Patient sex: M
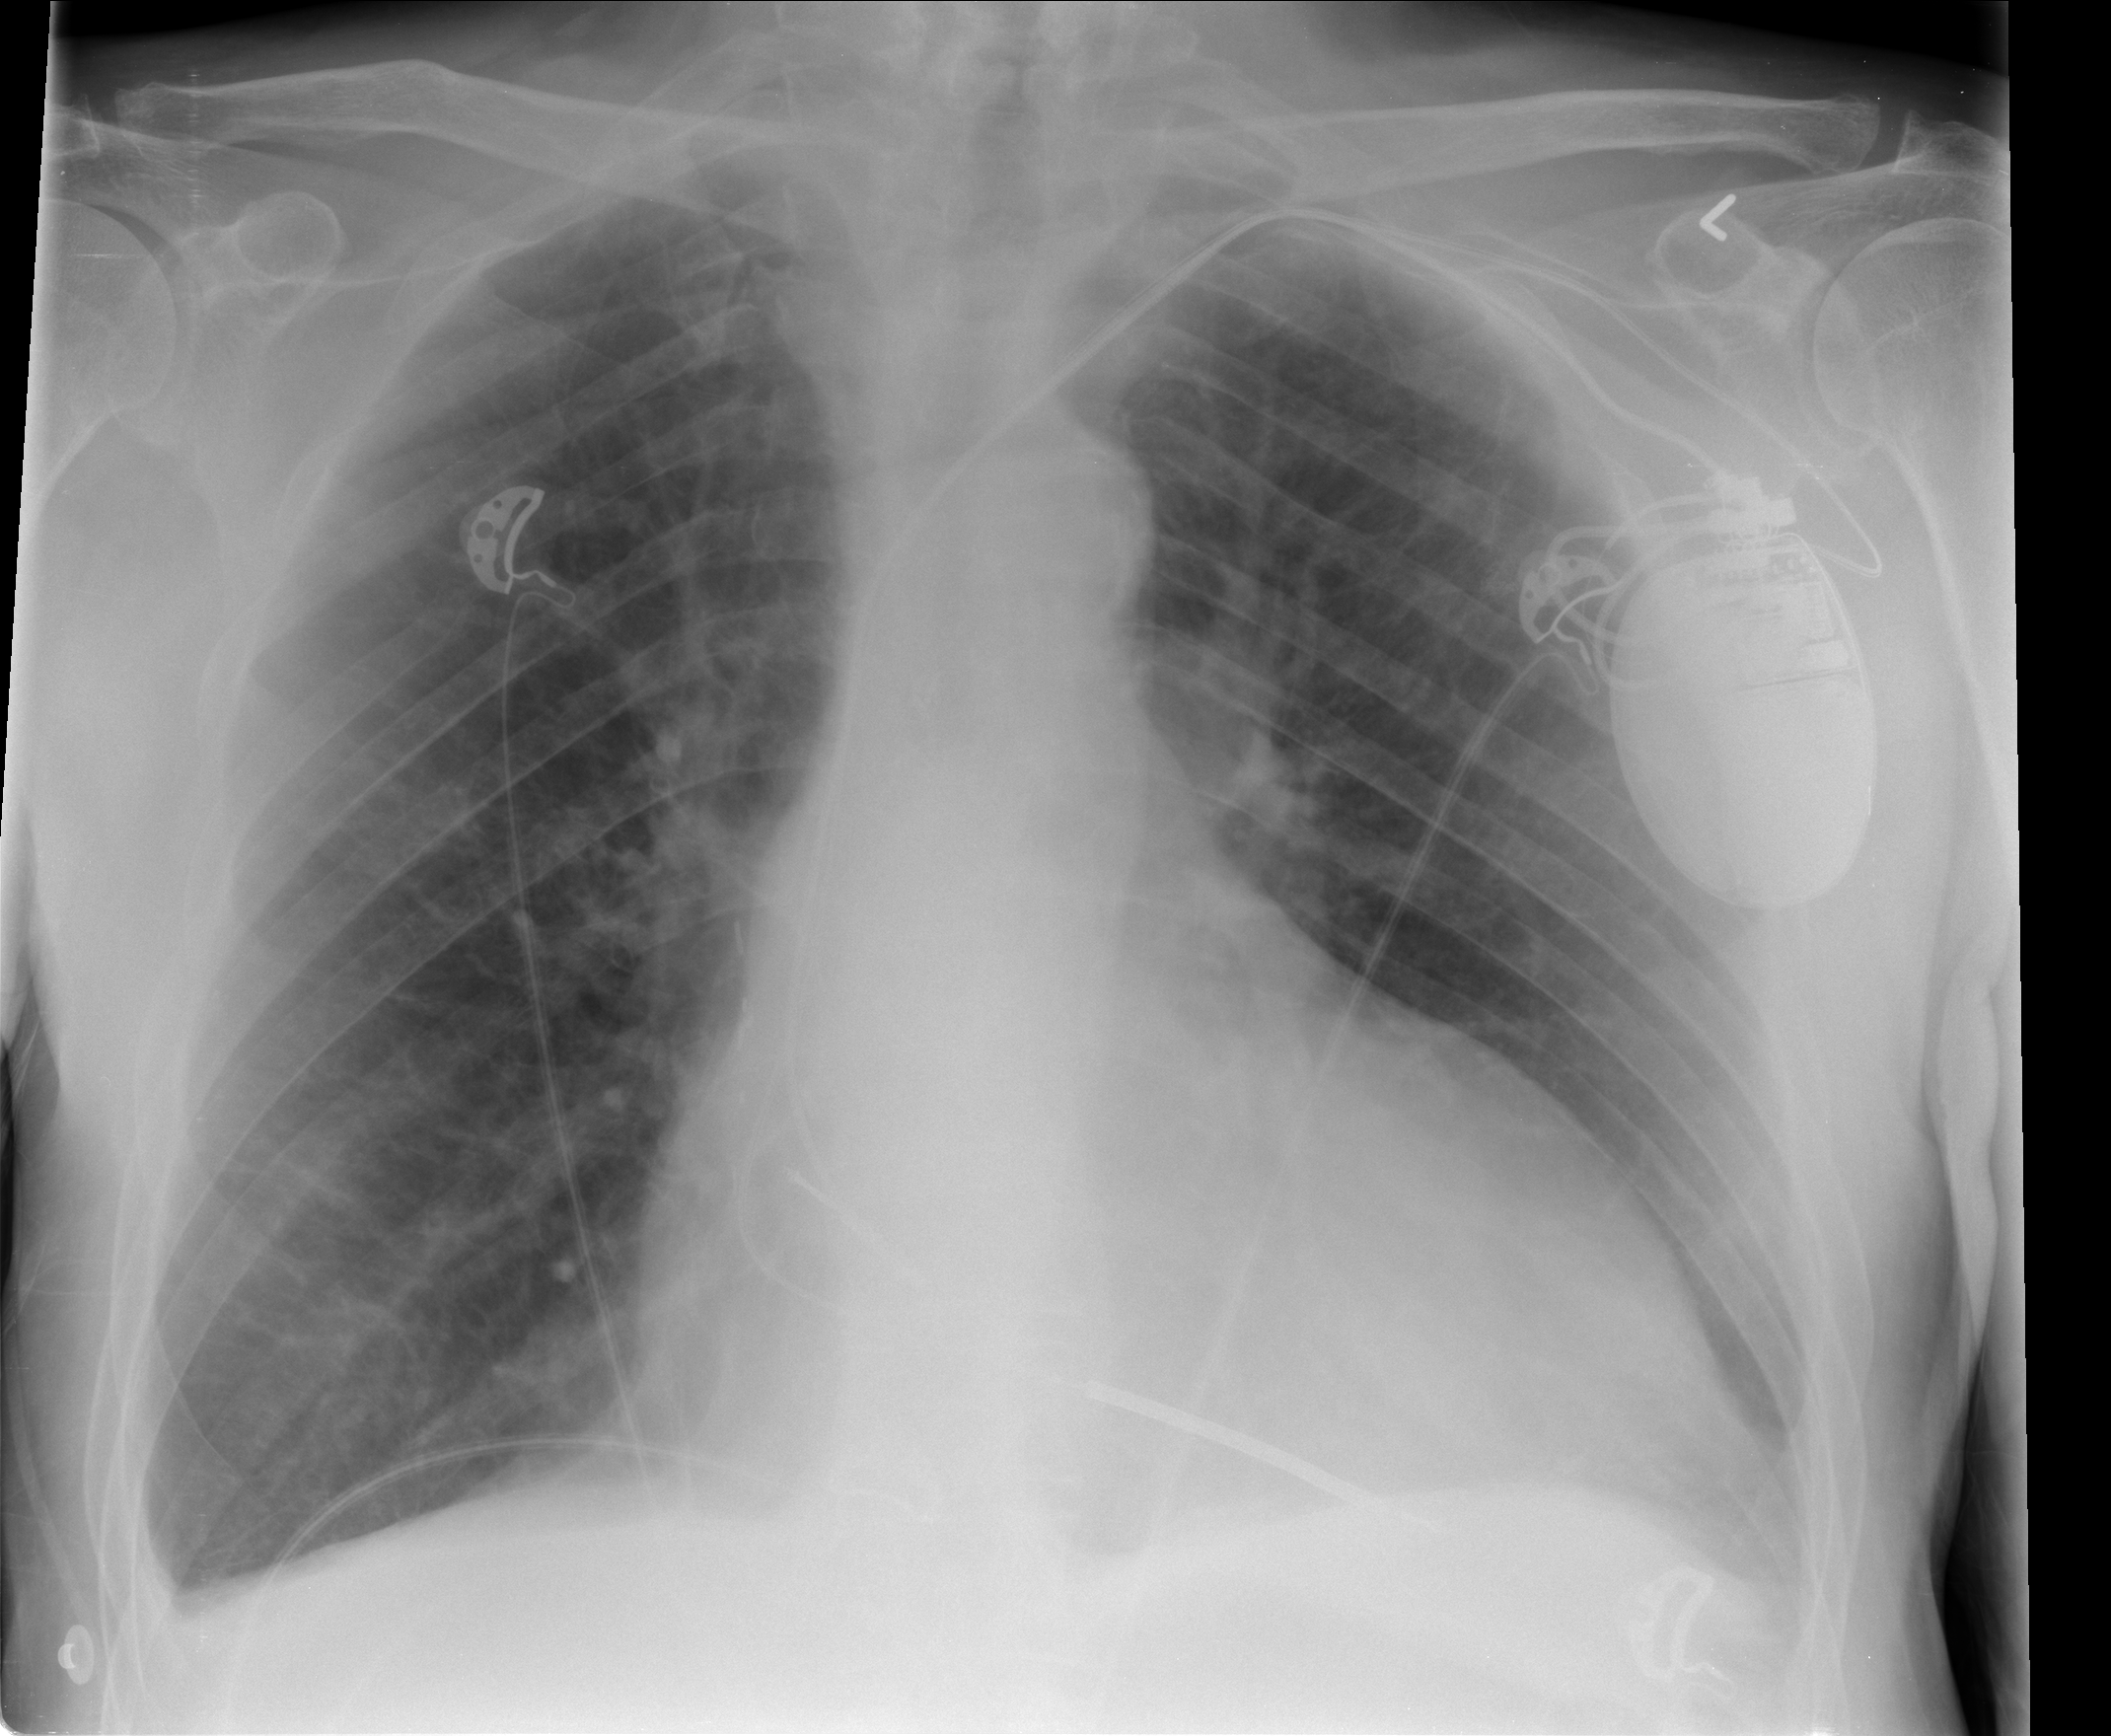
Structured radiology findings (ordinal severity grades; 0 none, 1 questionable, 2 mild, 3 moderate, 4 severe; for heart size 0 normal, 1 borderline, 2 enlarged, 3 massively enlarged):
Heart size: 3
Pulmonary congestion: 0
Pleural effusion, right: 1
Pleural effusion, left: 1
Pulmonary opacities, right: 0
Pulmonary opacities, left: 0
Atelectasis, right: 2
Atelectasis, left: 2